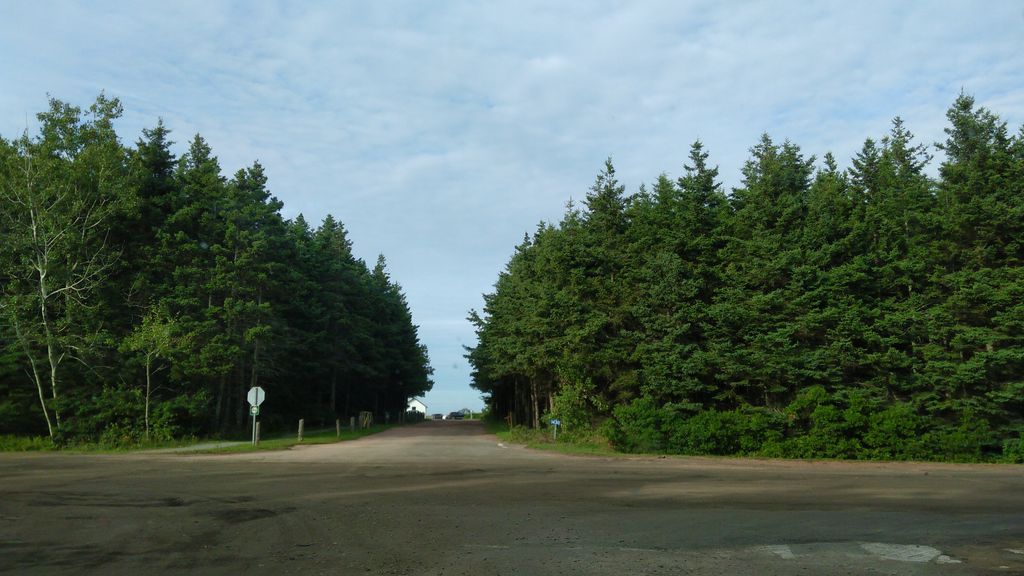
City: charlottetown